九年级 · 度量几何学
三个正方形方格在扇形中的位置如图所示，点 $O$ 为扇形的圆心，格点 $A$, $B, C$ 分别在扇形的两条半径和弧上, 已知每个方格的边长为 1 , 则 $\overparen{E F}$ 的长与扇形 $E O F$ 的面积分别是为 ( )

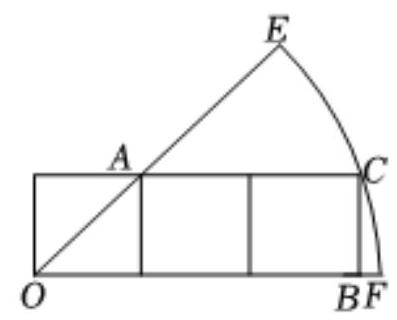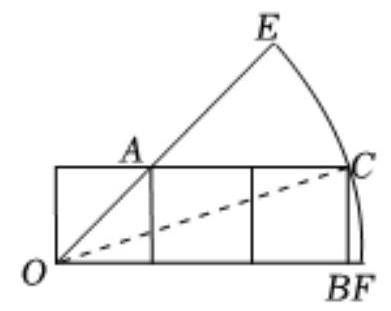
A. $\pi c m ; 2 \pi c m^{2}$

B. $\frac{\sqrt{10}}{4} \pi c m ; \frac{5}{4} \pi c m^{2}$

C. $\frac{\sqrt{10}}{8} \pi c m ; \frac{5}{8} \pi c m^{2}$

D. $2 \pi c m ; \frac{5}{8} \pi c m^{2}$

答案: B
解析: 解：如图, 连接 $O C$,

由图可知 $O C=\sqrt{1^{2}+3^{2}}=\sqrt{10}, \angle E O F=45^{\circ}$,

$\therefore \overparen{E F}$ 的长 $=\frac{45 \pi \cdot \sqrt{10}}{180}=\frac{\sqrt{10}}{4} \pi$,

扇形 $E O F$ 的面积为 $\frac{45}{360} \pi \times(\sqrt{10})^{2}=\frac{5}{4} \pi\left(\mathrm{cm}^{2}\right)$,

故选: B.

连接 $O C$, 根据勾股定理求出 $O C$, 即圆半径, 求出 $\angle E O F$, 根据弧长公式以及扇形面积公式, 求出即可.

本题考查了正方形的性质, 勾股定理, 弧长公式, 扇形面积等知识点, 能求出 $O C$ 长和 $\angle E O F$ 的度数是解此题的关键.